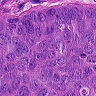
Metastatic tissue present: yes